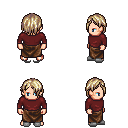
a pixel art fantasy rpg character, male body template, human, light skin, maroon long-sleeve shirt, robe skirt, white blonde bangs hairstyle, white slippers, four views (front, back, left, right), 2x2 character sprite sheet, small pixel art, hard edges, no anti-aliasing